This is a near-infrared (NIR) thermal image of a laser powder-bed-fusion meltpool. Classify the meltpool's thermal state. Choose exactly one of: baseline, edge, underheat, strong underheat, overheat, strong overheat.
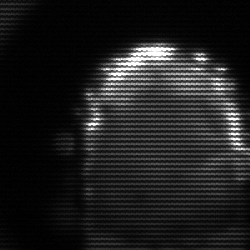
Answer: baseline